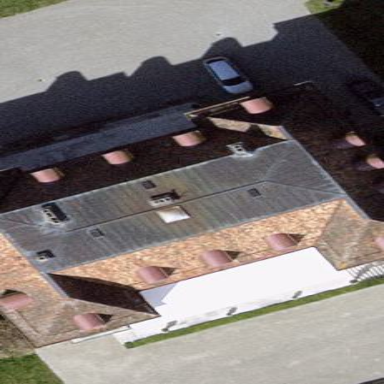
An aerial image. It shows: House that is also historic castle.